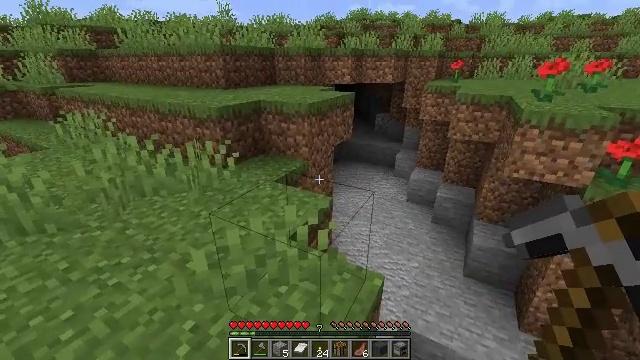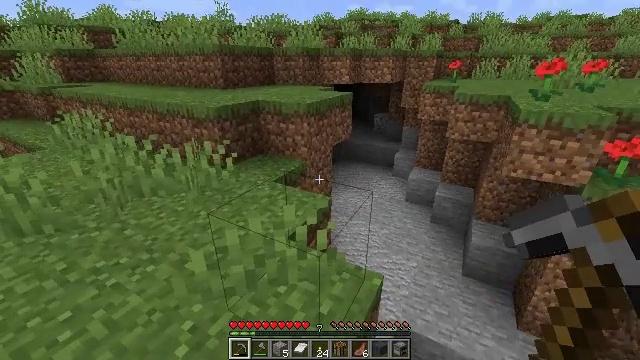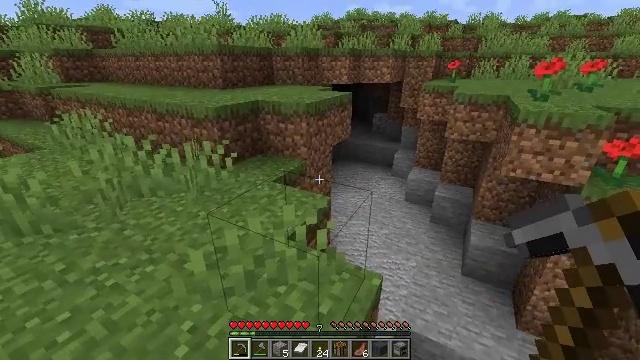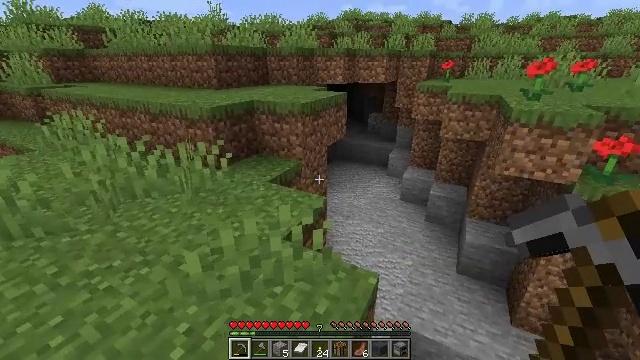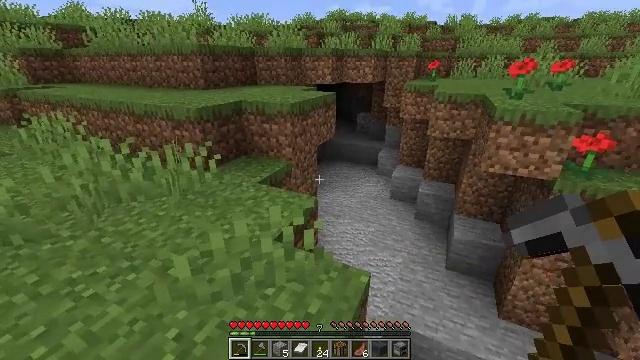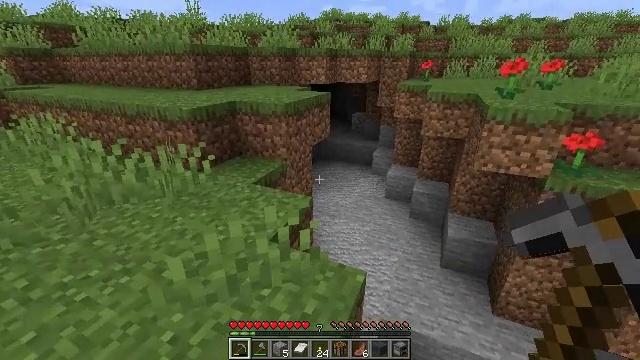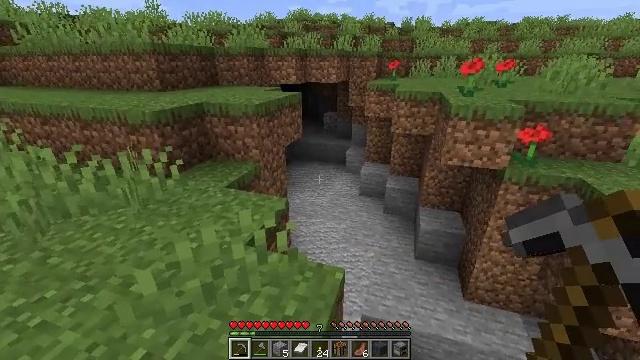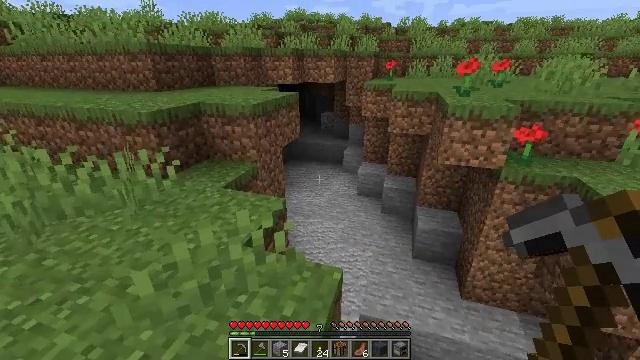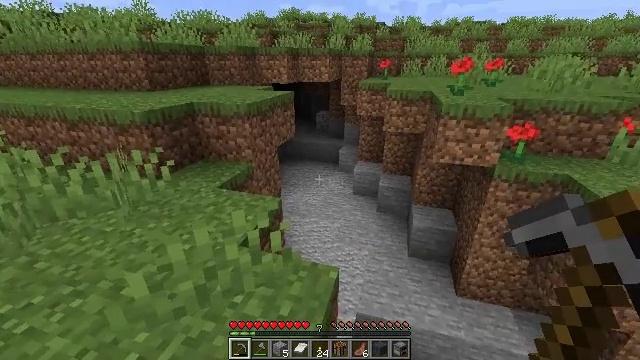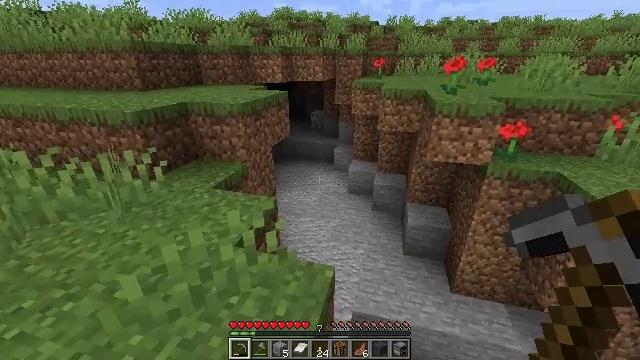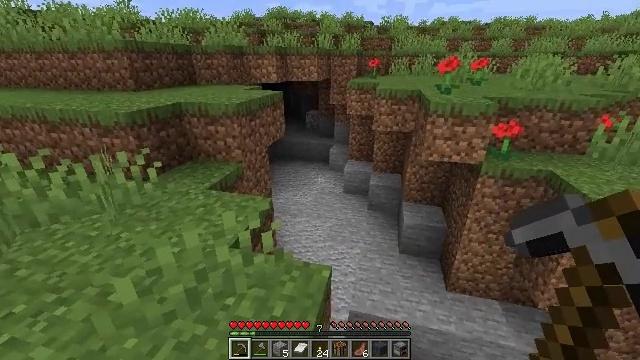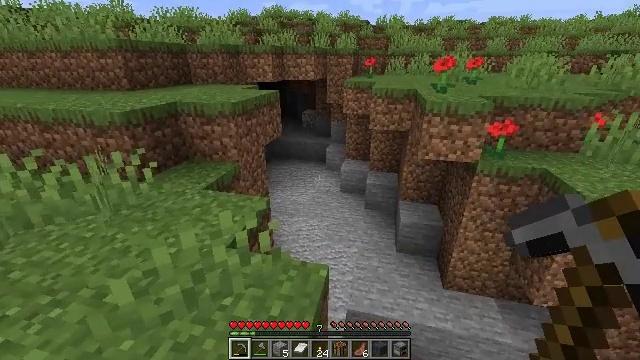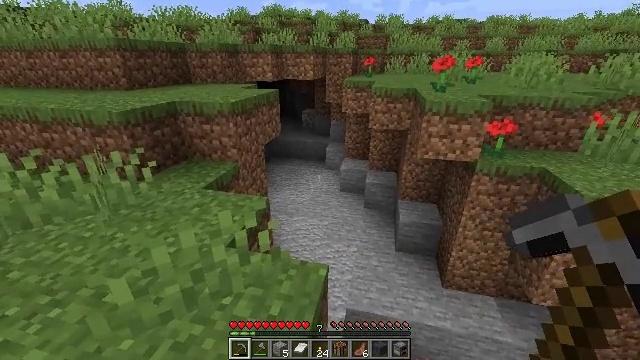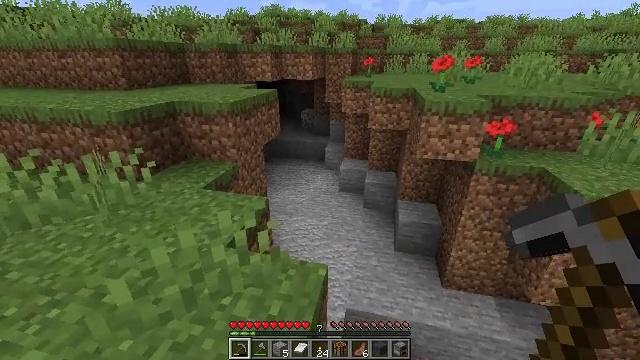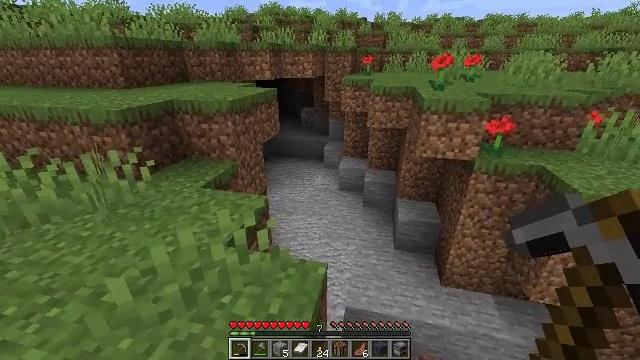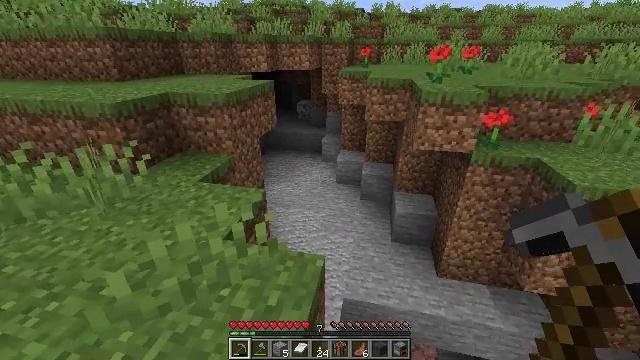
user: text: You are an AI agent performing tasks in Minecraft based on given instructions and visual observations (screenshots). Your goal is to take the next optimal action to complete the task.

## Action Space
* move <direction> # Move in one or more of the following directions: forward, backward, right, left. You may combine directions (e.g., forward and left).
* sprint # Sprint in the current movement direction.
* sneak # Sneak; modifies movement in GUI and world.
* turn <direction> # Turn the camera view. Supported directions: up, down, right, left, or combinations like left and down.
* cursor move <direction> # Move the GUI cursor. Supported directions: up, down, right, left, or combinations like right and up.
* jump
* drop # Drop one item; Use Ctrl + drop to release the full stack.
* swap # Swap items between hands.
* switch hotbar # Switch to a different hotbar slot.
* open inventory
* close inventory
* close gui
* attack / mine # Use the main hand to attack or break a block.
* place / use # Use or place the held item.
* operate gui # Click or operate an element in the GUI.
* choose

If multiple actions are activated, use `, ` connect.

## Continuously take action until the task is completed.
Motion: motion action
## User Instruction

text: Harvest a pumpkin from the field.
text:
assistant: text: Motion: no_op
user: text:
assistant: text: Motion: no_op
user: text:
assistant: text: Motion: turn right
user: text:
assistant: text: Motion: turn right
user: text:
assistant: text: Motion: turn right
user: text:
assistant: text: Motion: turn right
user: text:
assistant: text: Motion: no_op
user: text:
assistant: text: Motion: turn right
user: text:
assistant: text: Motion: turn right
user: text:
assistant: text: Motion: turn right
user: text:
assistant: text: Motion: no_op
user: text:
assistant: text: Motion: no_op
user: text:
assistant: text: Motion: no_op
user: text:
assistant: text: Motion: no_op
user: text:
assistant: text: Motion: turn down
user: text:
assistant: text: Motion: turn right and down
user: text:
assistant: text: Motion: turn right and down
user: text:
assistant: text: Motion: turn right and down
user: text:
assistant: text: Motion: turn right
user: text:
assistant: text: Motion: no_op
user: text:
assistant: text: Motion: turn left and up
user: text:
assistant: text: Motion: turn left and up
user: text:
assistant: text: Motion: no_op
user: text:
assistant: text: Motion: no_op
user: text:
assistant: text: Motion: no_op
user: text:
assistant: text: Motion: no_op
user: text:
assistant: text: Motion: no_op
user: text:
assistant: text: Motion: no_op
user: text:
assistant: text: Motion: no_op
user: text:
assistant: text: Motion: no_op